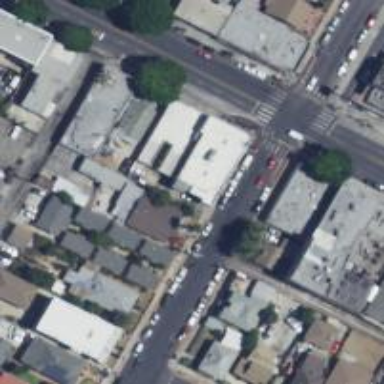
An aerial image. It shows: Alleyway designated as service road.